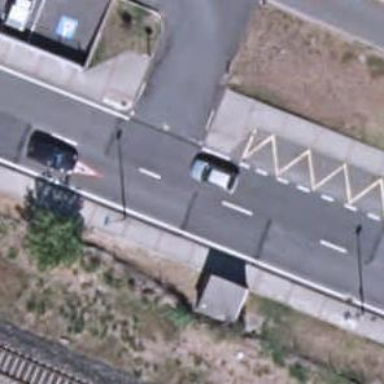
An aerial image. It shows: Sidewalk along the footway.